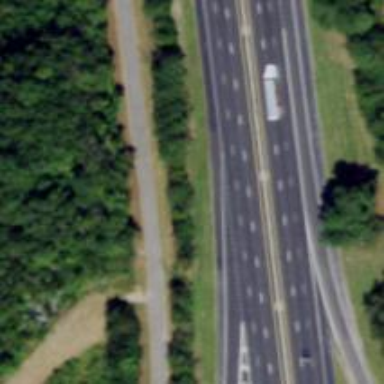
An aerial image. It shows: Motorway junction.